Field crop: maize
Growth stage: 2
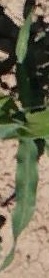
Species: maize